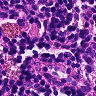
Metastatic tissue present: no